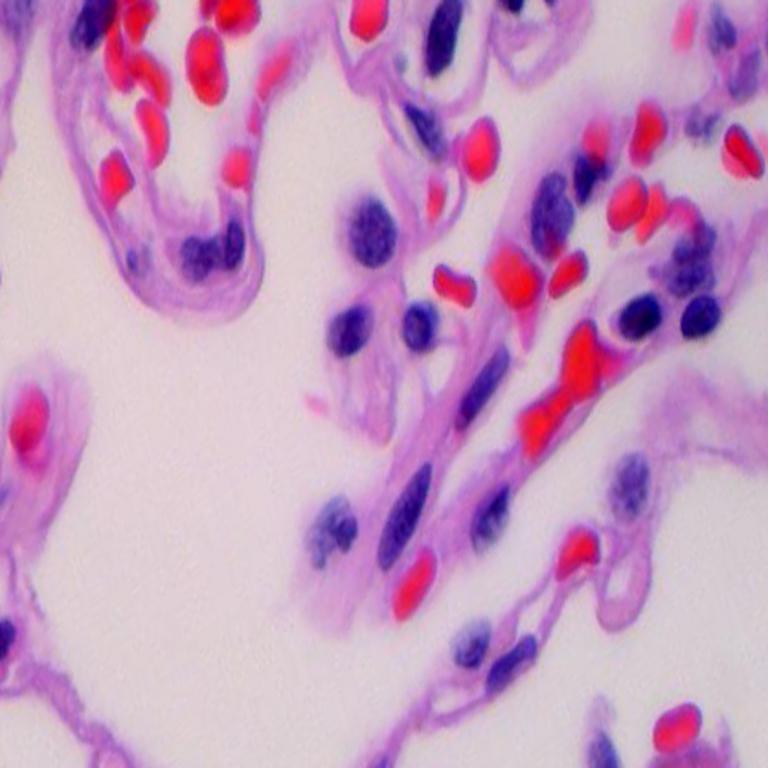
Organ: lung
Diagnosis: benign